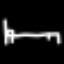
Label: bed